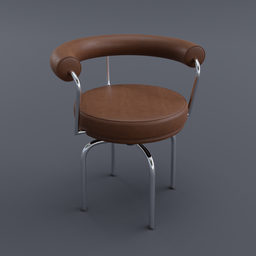
Label: furniture